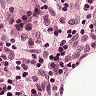
Metastatic tissue present: no